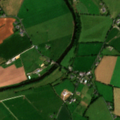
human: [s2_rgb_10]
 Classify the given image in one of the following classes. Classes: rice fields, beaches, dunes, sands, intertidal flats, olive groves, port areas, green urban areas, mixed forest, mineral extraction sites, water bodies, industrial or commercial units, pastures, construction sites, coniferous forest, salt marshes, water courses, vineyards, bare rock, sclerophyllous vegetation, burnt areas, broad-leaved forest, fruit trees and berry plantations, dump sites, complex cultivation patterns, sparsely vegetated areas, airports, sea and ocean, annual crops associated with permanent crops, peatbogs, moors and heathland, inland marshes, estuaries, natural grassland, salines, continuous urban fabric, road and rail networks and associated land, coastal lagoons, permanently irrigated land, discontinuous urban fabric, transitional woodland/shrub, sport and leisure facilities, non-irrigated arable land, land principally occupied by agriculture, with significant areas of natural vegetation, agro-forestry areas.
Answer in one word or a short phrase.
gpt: non-irrigated arable land, pastures, land principally occupied by agriculture, with significant areas of natural vegetation